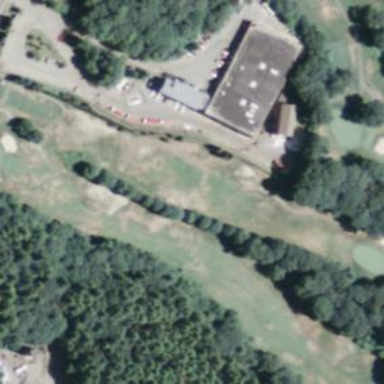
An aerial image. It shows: Golf fairway in the image.